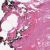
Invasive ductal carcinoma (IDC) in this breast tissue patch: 0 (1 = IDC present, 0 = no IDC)